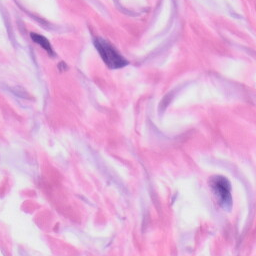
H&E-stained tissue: Skin